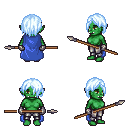
a pixel art fantasy rpg character, female body template, orc, green skin, blue cape, metal pants, white cyan bangs hairstyle, metal gloves, spear, four views (front, back, left, right), 2x2 character sprite sheet, small pixel art, hard edges, no anti-aliasing